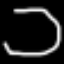
Label: octagon